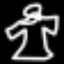
Label: angel